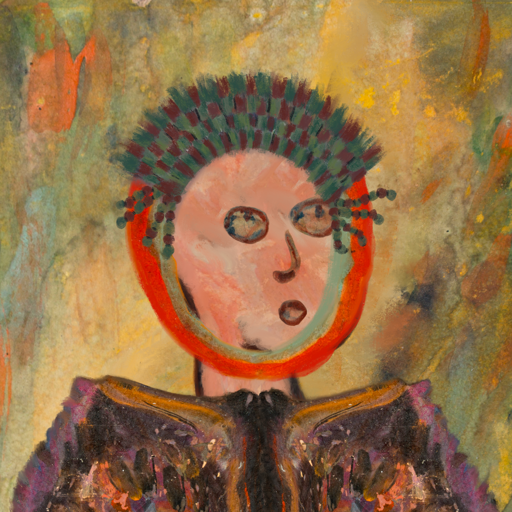
Background: Comrade, Head And Neck Side: Roy_Bahadur, Face Side: Orphan, Bust: Gypsy_Queen, Hair Side: Sisters, Head Accessory: After_Raid_Crown, Second Necklace: Blank, Necklace: Blank, Baby: Blank